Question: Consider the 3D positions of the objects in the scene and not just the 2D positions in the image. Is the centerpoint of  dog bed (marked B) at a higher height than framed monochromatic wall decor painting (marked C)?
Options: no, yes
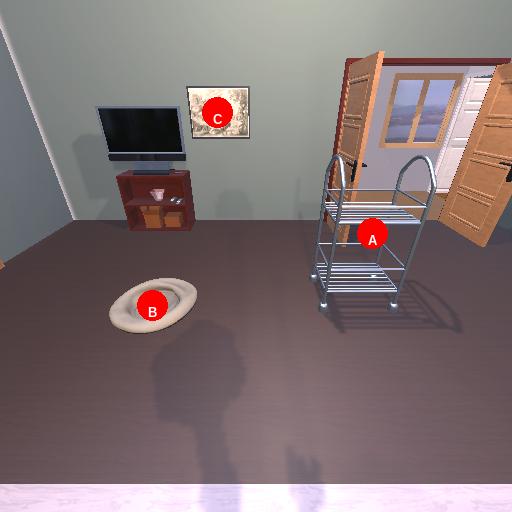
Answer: no